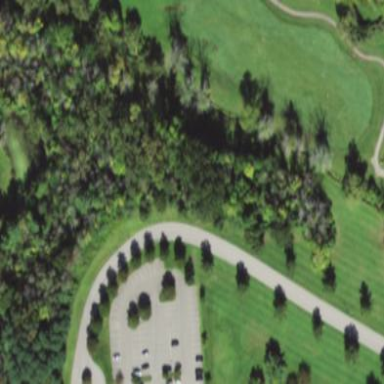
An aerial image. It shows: Grassy area designated as golf fairway.